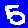
Digit: 5